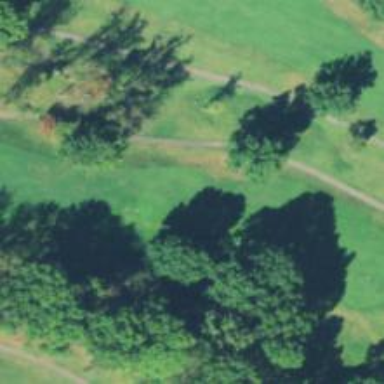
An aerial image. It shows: View of golf hole.